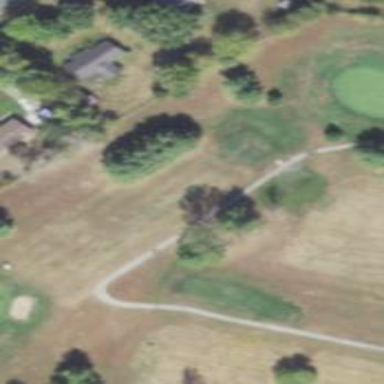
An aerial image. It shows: Grassy golf fairway.